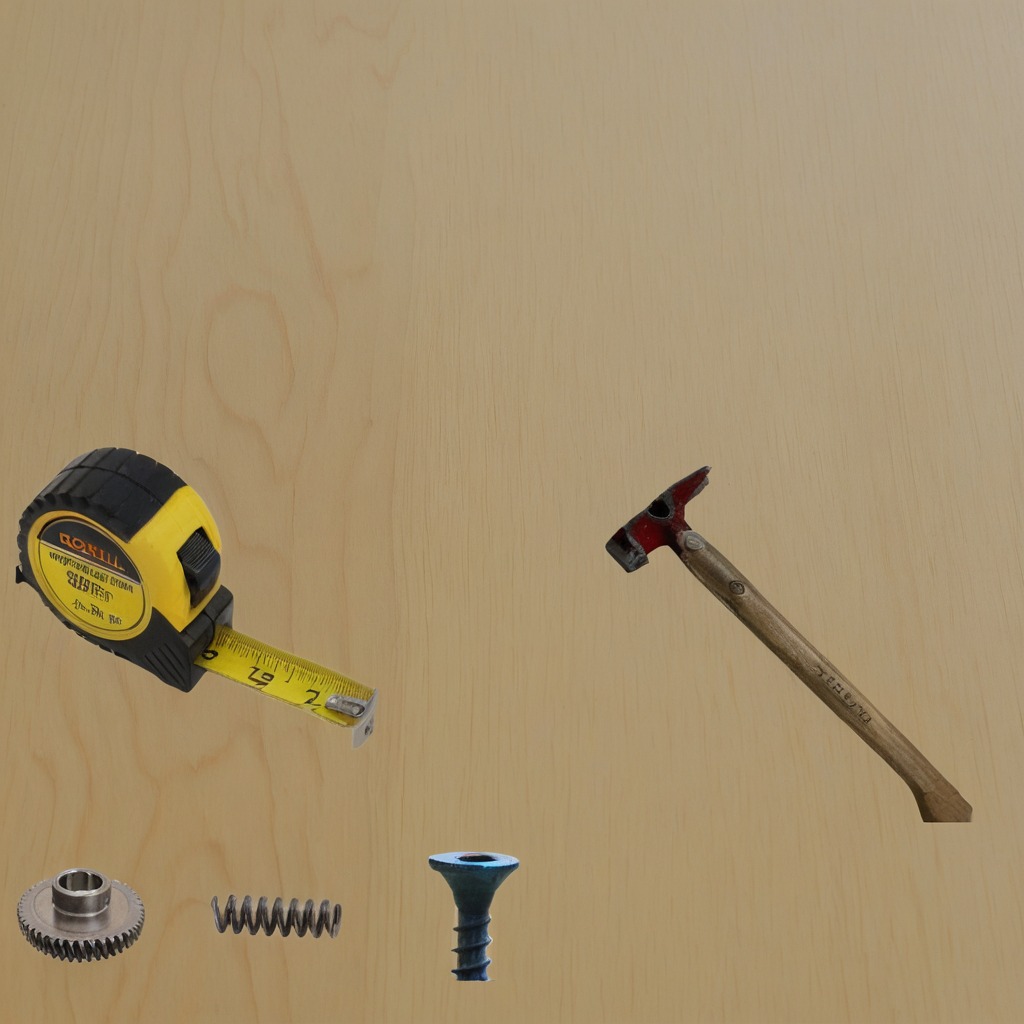
A hammer is lying on the plywood surface in a paint workshop.